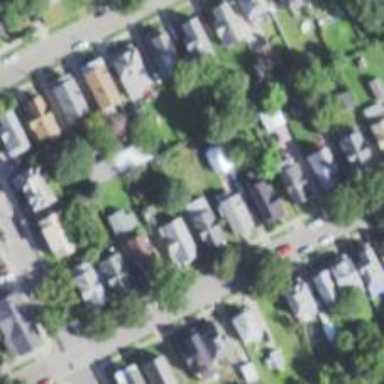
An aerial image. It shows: Neighborhood.